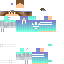
A female human skin with pale skin, wearing blonde bald dressed in a blue tshirt and blue pants, featuring a closed mouth.